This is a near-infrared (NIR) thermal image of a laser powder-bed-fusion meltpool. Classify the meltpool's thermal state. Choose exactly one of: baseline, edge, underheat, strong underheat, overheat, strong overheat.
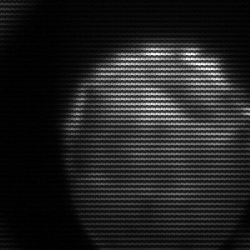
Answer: edge